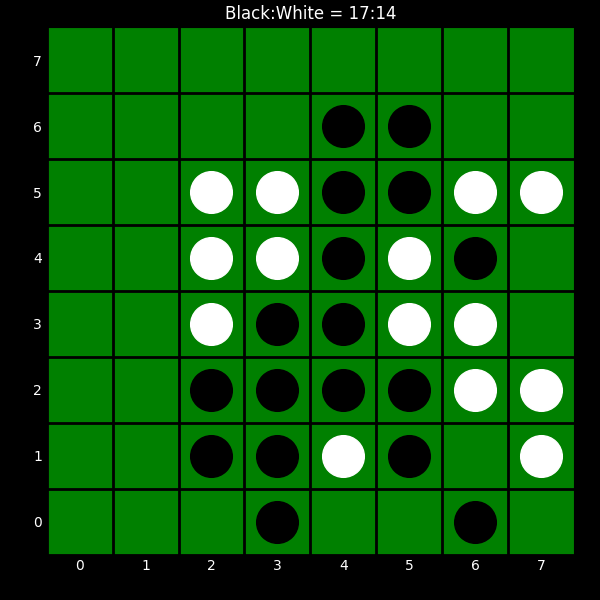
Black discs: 17
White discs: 14